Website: macys
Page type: delivery-shipping
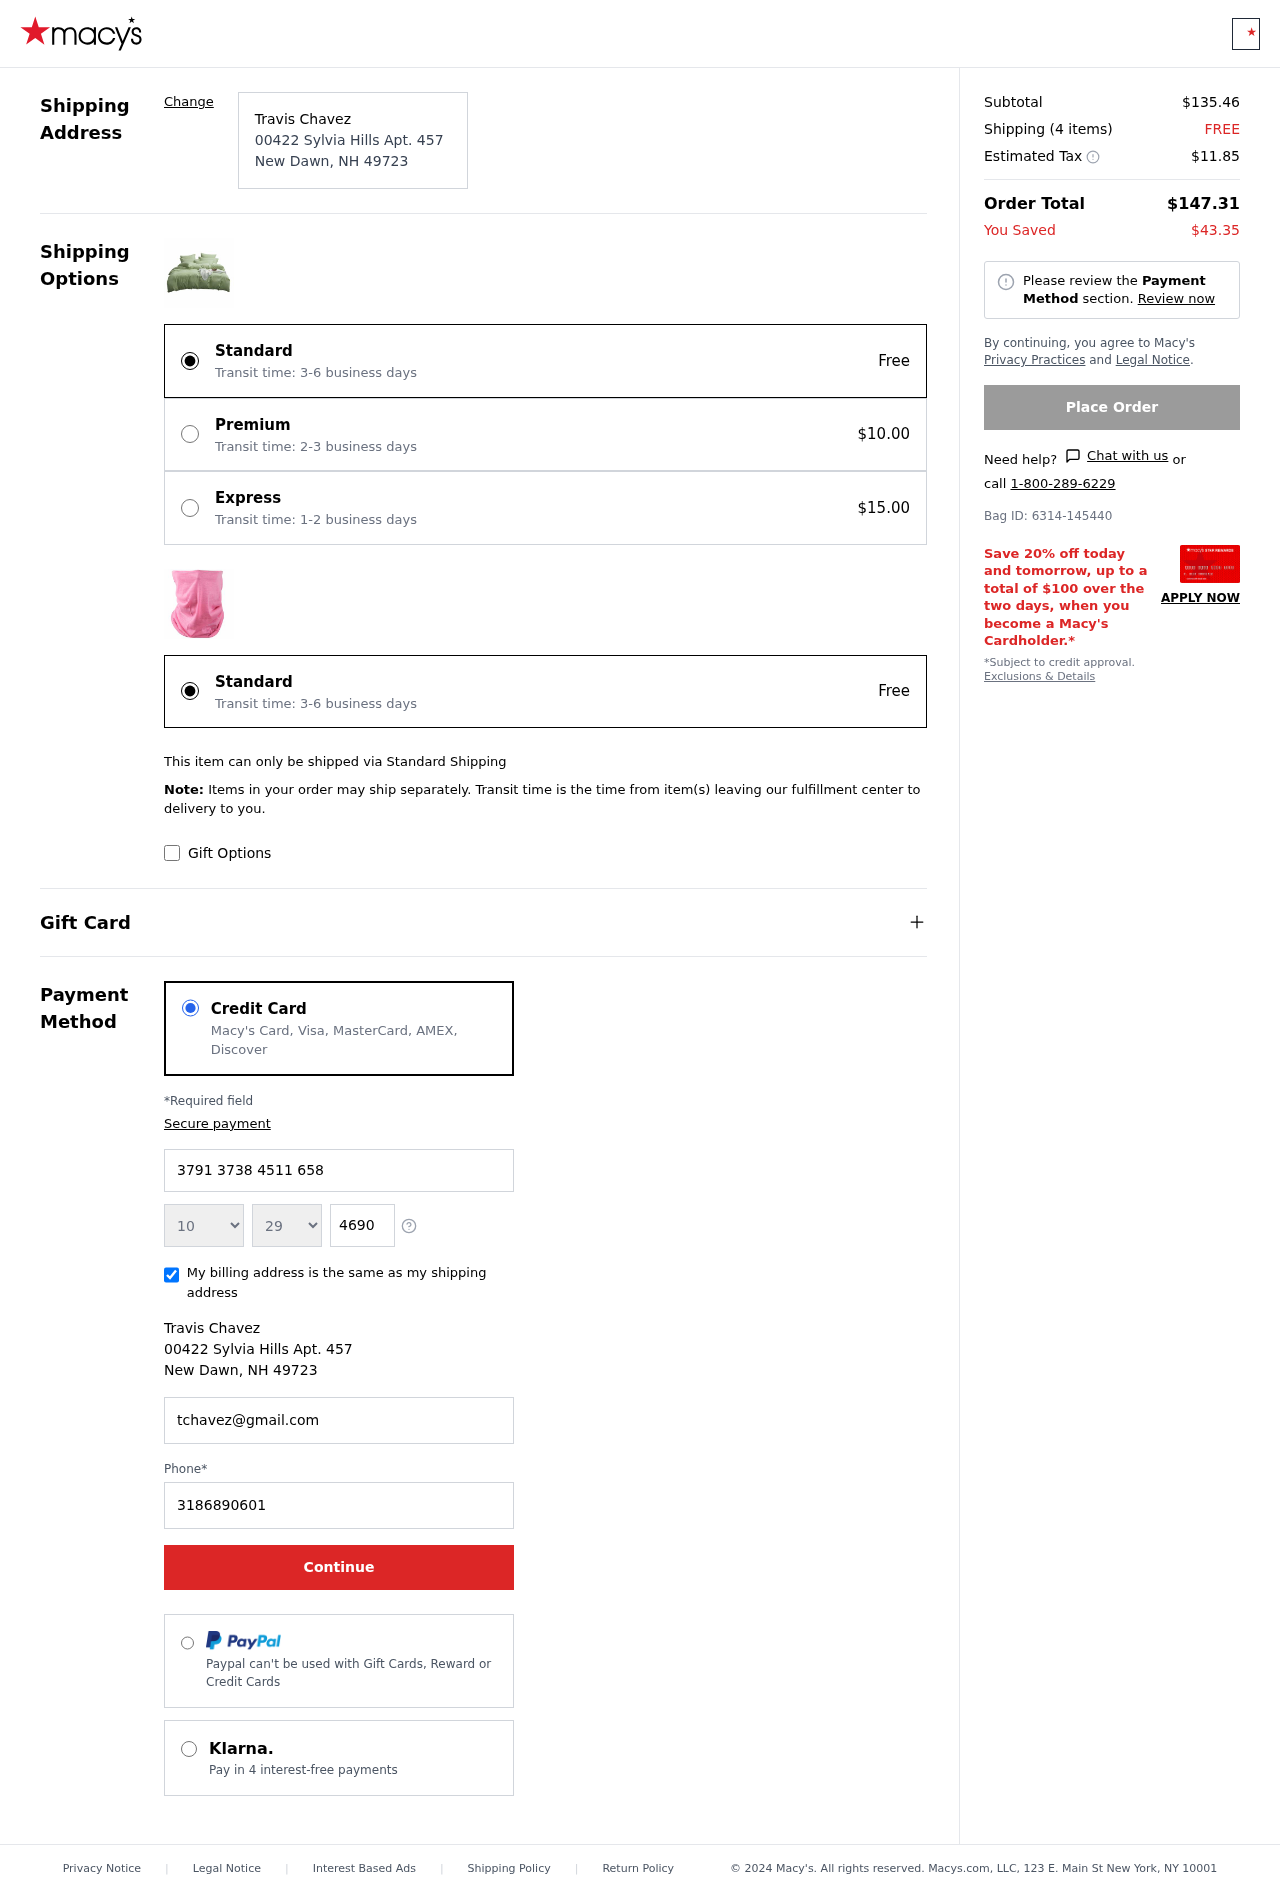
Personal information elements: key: PII_CARD_EXPIRY_MONTH
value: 10
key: PII_CARD_EXPIRY_YEAR
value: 29
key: PII_CITY
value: New Dawn
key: PII_CITY_STATE_ZIP
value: New Dawn, NH 49723
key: PII_FULLNAME
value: Travis Chavez
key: PII_POSTCODE
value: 49723
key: PII_STATE_ABBR
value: NH
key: PII_STREET
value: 00422 Sylvia Hills Apt. 457
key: PII_CARD_NUMBER
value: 3791 3738 4511 658
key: PII_CARD_CVV
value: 4690
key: PII_EMAIL
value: tchavez@gmail.com
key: PII_PHONE
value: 3186890601
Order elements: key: ORDER_SUBTOTAL
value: $135.46
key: ORDER_NUM_ITEMS
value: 4
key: ORDER_SHIPPING_COST
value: FREE
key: ORDER_TAX
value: $11.85
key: ORDER_TOTAL
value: $147.31
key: ORDER_SAVINGS
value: $43.35
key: ORDER_BAG_ID
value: Bag ID: 6314-145440